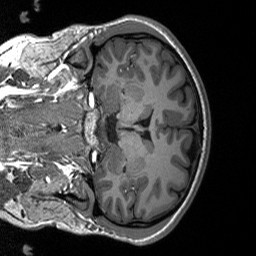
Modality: T1w
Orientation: coronal
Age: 24
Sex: male
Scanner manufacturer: siemens
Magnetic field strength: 3 T
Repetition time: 2.53 s
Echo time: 0.00219 s